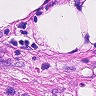
Metastatic tissue present: yes